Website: bh-photo
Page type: customer-info-address
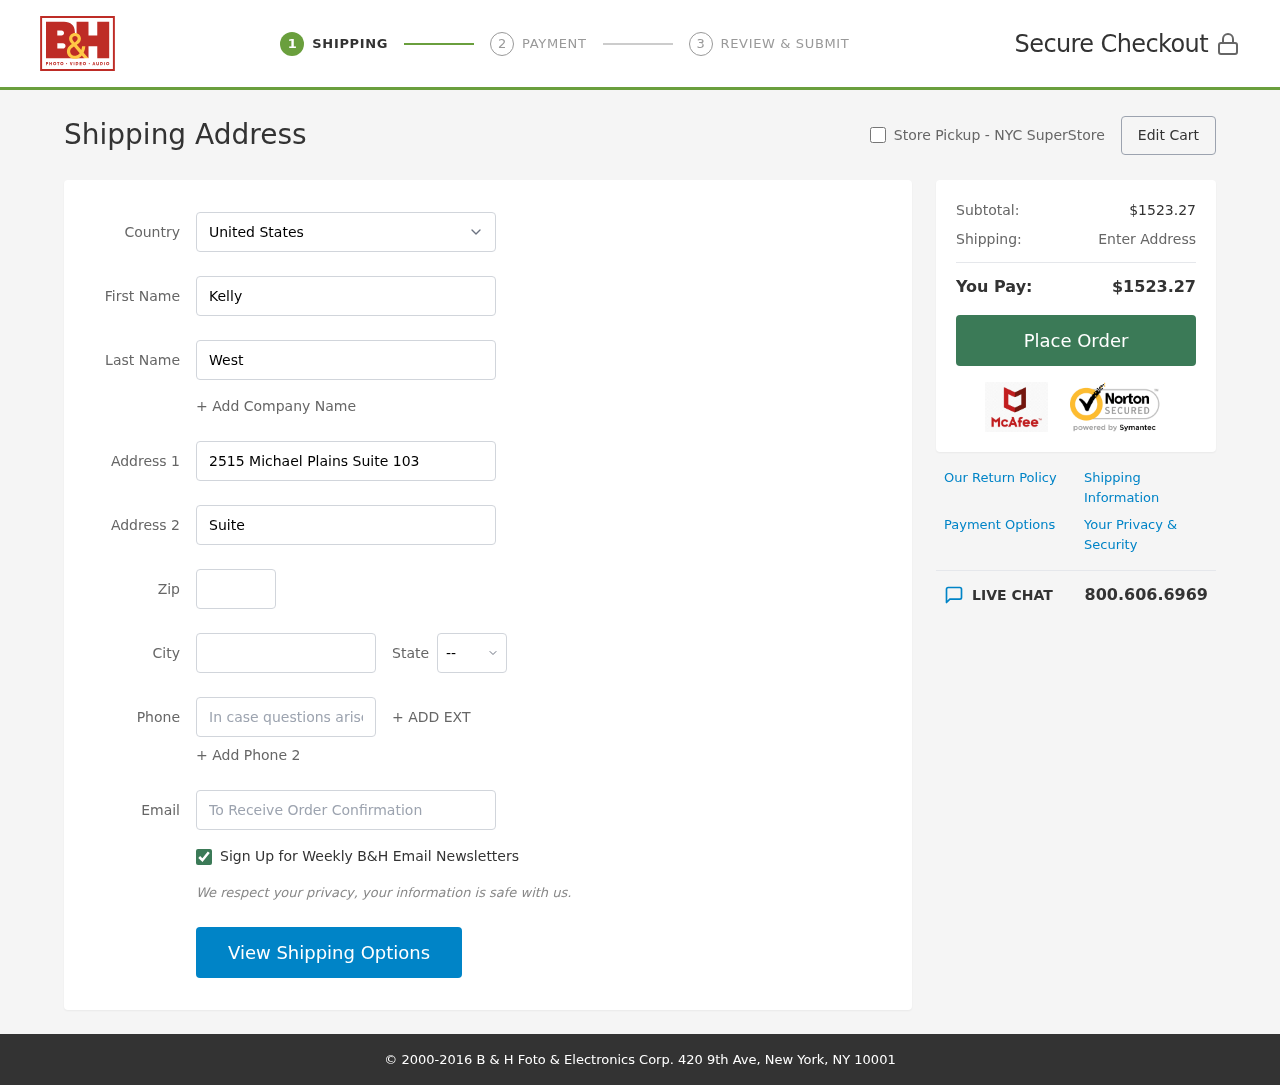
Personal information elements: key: PII_CITY
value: New Christophertown
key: PII_COUNTRY
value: United States
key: PII_EMAIL
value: kellywest@hotmail.com
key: PII_FIRSTNAME
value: Kelly
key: PII_LASTNAME
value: West
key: PII_PHONE
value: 3204461962
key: PII_POSTCODE
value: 27026
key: PII_STATE_ABBR
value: AS
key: PII_STREET
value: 2515 Michael Plains Suite 103
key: PII_STREET2
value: Suite 843
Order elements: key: ORDER_SUBTOTAL
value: $1523.27
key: ORDER_TOTAL
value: $1523.27